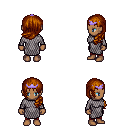
a pixel art fantasy rpg character, female body template, human, dark skin, chain mail, red pants, brunette left-swept hairstyle, purple tiara, four views (front, back, left, right), 2x2 character sprite sheet, small pixel art, hard edges, no anti-aliasing